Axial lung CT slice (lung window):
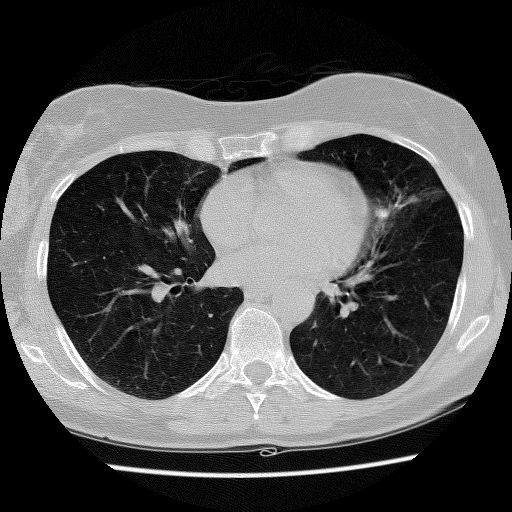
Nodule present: no